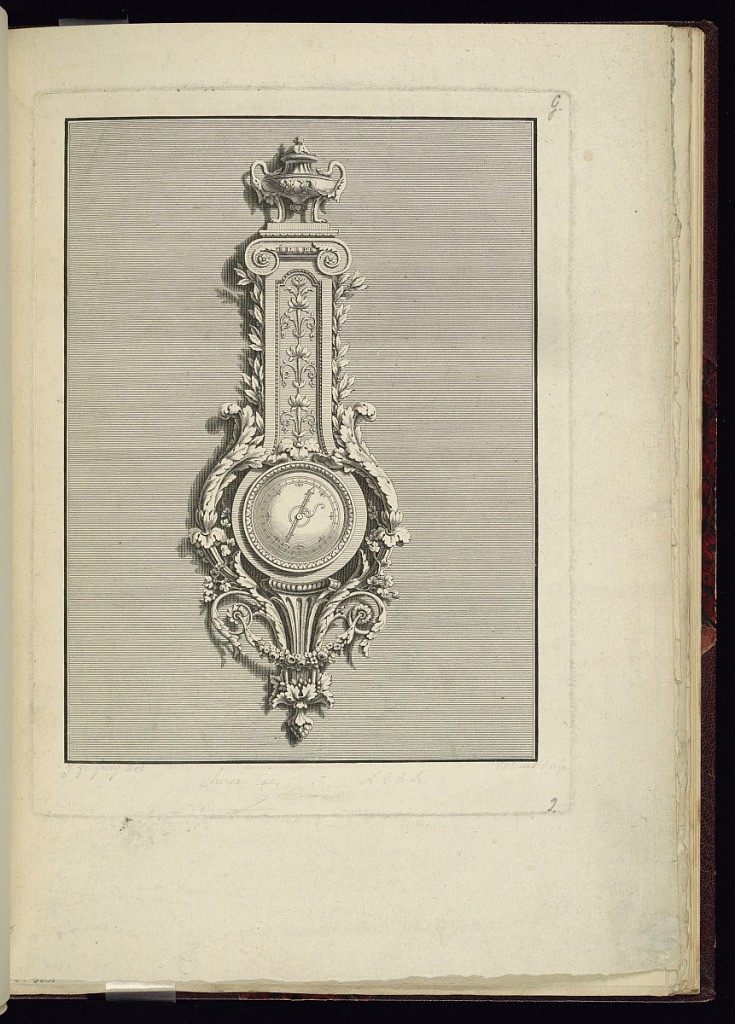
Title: Wall Barometer Design
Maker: Jean François Forty, active 1775 – 1790
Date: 1775–94
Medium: Etching and engraving on paper
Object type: Print
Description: Design for a wall barometer, before lettering, featuring scrolling leaves (rinceaux), fleurons, rosettes, festoons of flowers, gadrooning, fluting, and a snake-handled vase finial.